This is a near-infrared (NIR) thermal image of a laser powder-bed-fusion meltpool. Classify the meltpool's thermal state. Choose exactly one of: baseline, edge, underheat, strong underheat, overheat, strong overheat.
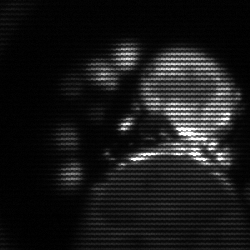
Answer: baseline